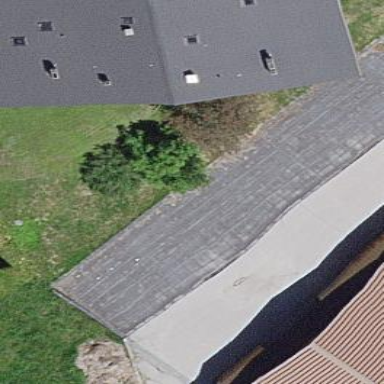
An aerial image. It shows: Group of garages.